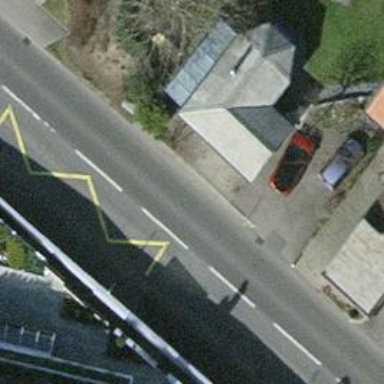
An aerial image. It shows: Bus stop with designated stop position for public transport.